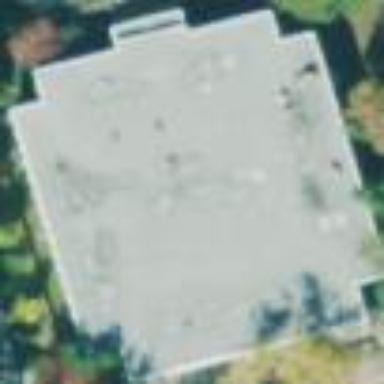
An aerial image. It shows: College building.